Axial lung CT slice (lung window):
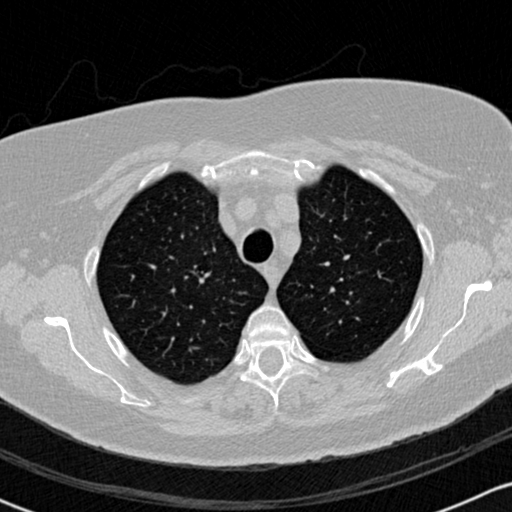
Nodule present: no